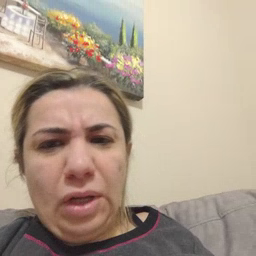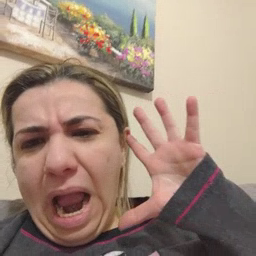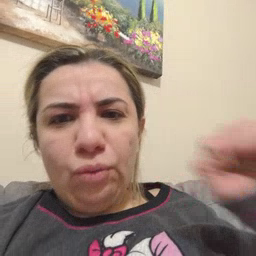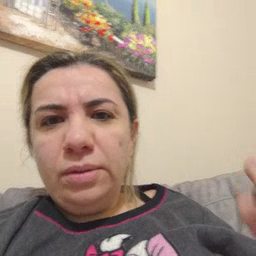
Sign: loud